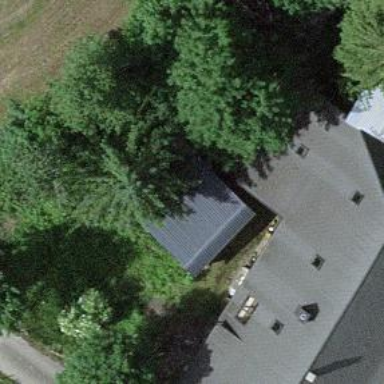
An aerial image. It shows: Rural barn.